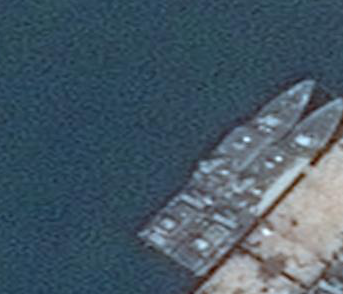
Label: combat